Question: Is there a visual guide to the controls in Mac OS/X AppKit?
Take, for instance, the following control that appears at different places in XCode UI:

I don't know which AppKit control is that. Any ideas?
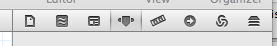
Answer: It looks like a series of 'NSRadioButton' views in an 'NSMatrix'. You can determine the former using Accessibility Inspector, which will tell you that these buttons are of the accessibility class 'AXRadioButton'. You can determine the latter using <URL>